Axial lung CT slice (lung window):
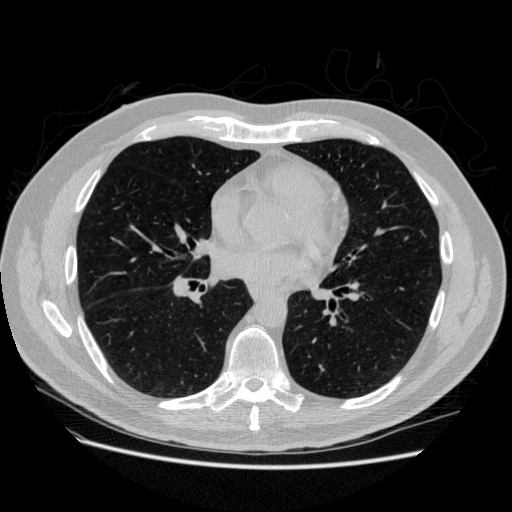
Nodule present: no